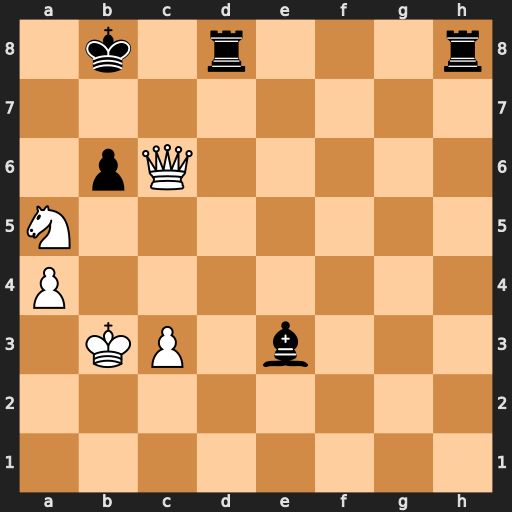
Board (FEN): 1k1r3r/8/1pQ5/N7/P7/1KP1b3/8/8
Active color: w
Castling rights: -
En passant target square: -
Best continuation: Qb7#